已知椭圆$C_1$和双曲线$C_2$有相同的左、右焦点$F_1,F_2$，若$C_1,C_2$在第一象限内的交点为$P$，且满足$\boldsymbol{\angle POF_2 = 2\angle PF_1F_2}$，设$e_1,e_2$分别是$C_1,C_2$的离心率，则$e_1,e_2$的关系是$\boldsymbol{\underline{\hspace{1cm}}}$．
【解答】

\noindent \textbf{【答案】$\boldsymbol{e_1^2+e_2^2=2e_1^2e_2^2}$}

\vspace{0.1cm}
\noindent \textbf{【分析】}
数形结合利用角度关系推导出$\boldsymbol{PF_1\perp PF_2}$，再结合椭圆、双曲线定义得到边长等量关系 $2c^2=a_1^2+a_2^2$，两边同除$c^2$结合离心率公式，化简得到离心率关系式．

\vspace{0.2cm}
\noindent \textbf{【详解】}
由外角性质：
$$\angle POF_2 = \angle PF_1F_2 + \angle F_1PO,$$
结合条件 $\boldsymbol{\angle POF_2 = 2\angle PF_1F_2}$，得
$$\angle PF_1F_2 = \angle F_1PO,$$
因此
$$|OF_1|=|OP|=|OF_2|=c,$$
故直角三角形性质得 $\boldsymbol{PF_1\perp PF_2}$．

设椭圆长半轴长为$a_1$，双曲线实半轴长为$a_2$，$|PF_1|=m,\ |PF_2|=n$．
由椭圆、双曲线定义：
$$
\begin{cases}
m+n=2a_1 \quad \boldsymbol{(1)}\\
m-n=2a_2 \quad \boldsymbol{(2)}
\end{cases}
$$

将两式分别平方再相加：
$$
(1)^2+(2)^2:\quad \boldsymbol{2(m^2+n^2)=4(a_1^2+a_2^2)}.
$$

由勾股定理，$\boldsymbol{m^2+n^2=|F_1F_2|^2=4c^2}$，代入得
$$
2\cdot 4c^2=4(a_1^2+a_2^2) \implies \boldsymbol{2c^2=a_1^2+a_2^2}.
$$

等式两边同除$c^2$：
$$
2=\dfrac{a_1^2}{c^2}+\dfrac{a_2^2}{c^2},
$$
结合离心率 $e_1=\dfrac{c}{a_1},\ e_2=\dfrac{c}{a_2}$，即 $\boldsymbol{\dfrac{1}{e_1^2}=\dfrac{a_1^2}{c^2},\ \dfrac{1}{e_2^2}=\dfrac{a_2^2}{c^2}}$，代入得
$$
\boldsymbol{\dfrac{1}{e_1^2}+\dfrac{1}{e_2^2}=2}.
$$

通分化简最终关系式：
$$
\boldsymbol{e_1^2+e_2^2=2e_1^2e_2^2}.
$$

\noindent 故答案为：$\boldsymbol{e_1^2+e_2^2=2e_1^2e_2^2}$．
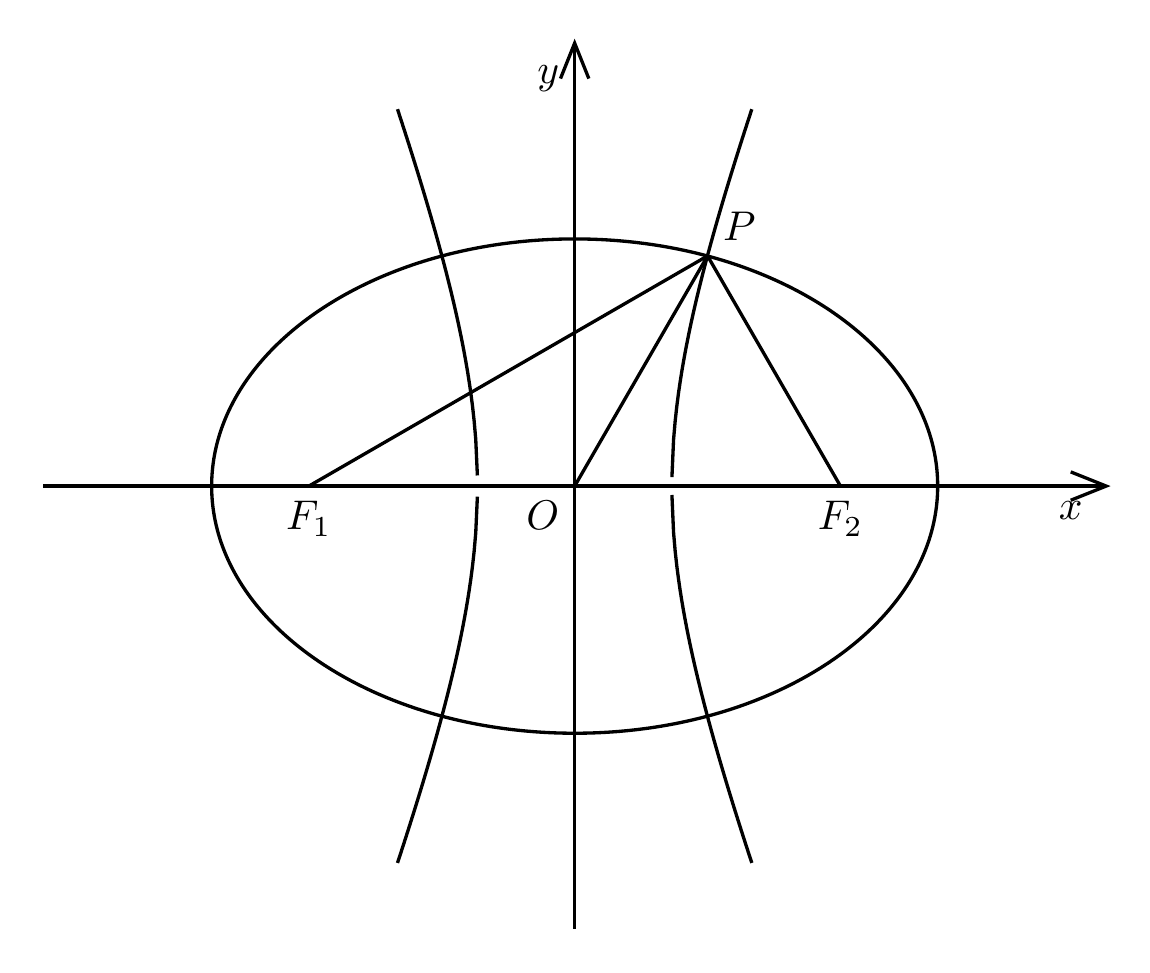